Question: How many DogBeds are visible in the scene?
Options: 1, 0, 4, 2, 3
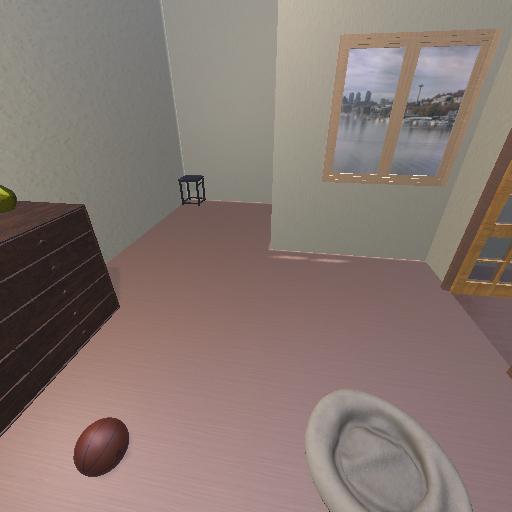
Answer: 1